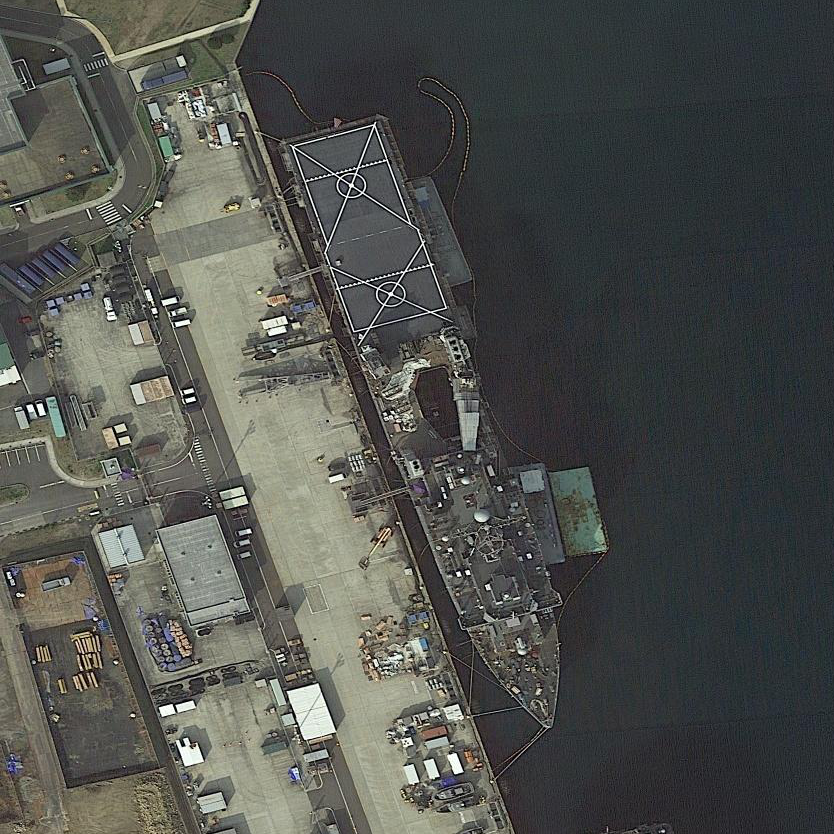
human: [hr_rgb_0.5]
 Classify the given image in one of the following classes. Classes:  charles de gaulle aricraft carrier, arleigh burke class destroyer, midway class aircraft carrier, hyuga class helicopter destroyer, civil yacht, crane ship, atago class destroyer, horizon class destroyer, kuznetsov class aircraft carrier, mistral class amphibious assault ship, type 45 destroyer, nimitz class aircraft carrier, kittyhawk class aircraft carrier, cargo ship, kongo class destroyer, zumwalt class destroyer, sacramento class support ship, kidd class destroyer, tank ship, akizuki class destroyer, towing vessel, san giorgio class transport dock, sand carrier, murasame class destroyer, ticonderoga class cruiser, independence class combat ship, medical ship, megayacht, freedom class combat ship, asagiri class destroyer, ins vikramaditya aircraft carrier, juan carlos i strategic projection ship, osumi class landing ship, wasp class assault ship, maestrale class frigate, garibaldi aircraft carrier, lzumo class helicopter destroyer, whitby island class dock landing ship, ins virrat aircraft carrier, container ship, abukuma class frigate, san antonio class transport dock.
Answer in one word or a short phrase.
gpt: Whitby Island class dock landing ship